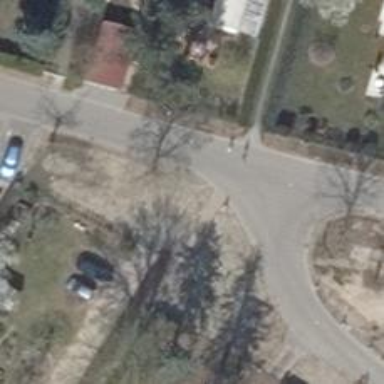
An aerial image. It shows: Unmarked crossing on the road.